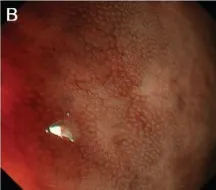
Oesophagogastroduodenoscopy images of the gastric MALT lymphoma. And magnifying observation with narrow-band imaging.
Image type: endoscopy (gi_endoscopy)